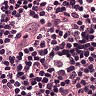
Metastatic tissue present: no